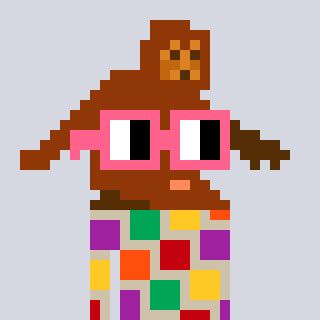
a pixel art character with square pink glasses, a bigfoot-shaped head and a bege-colored body on a cool background